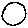
Label: circle